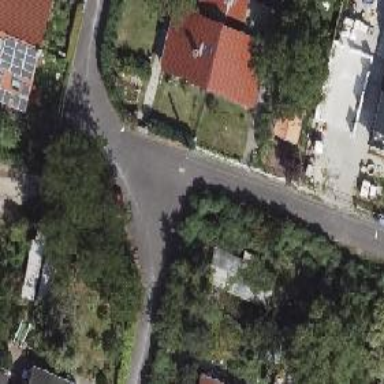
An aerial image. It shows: Smooth asphalt road in residential area.